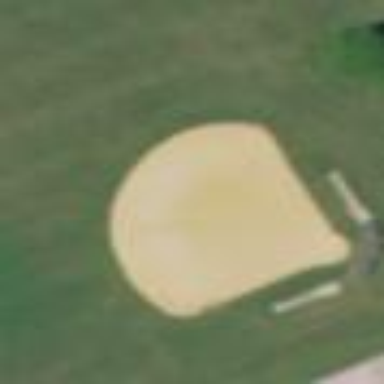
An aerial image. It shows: Baseball pitch for leisure and sports activities.